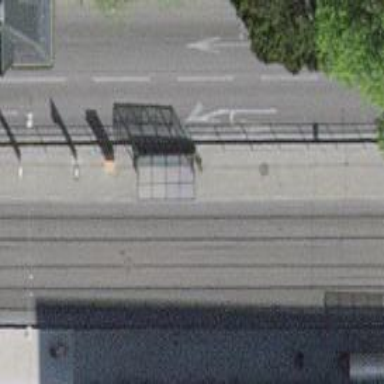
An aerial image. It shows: Tram stop with public transport stop position for trams.